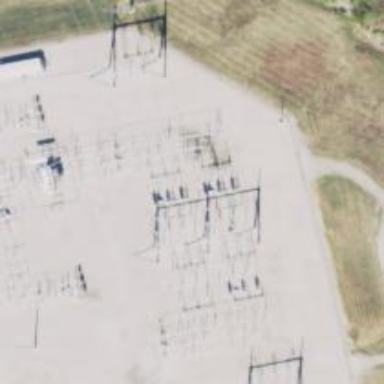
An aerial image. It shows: Switch for power supply.